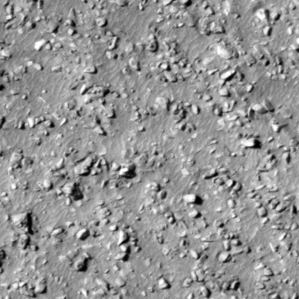
Label: non_frost